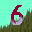
Label: 6